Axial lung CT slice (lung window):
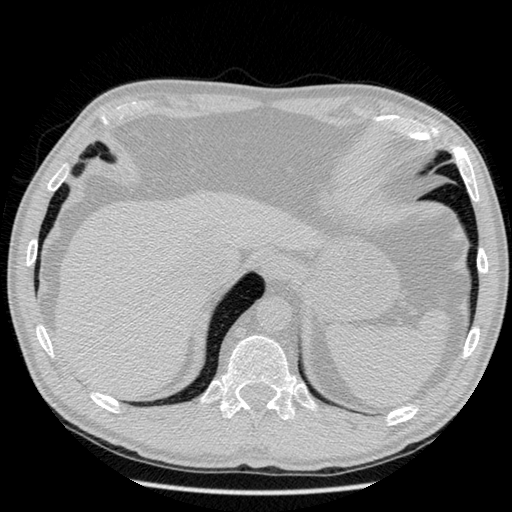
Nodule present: no